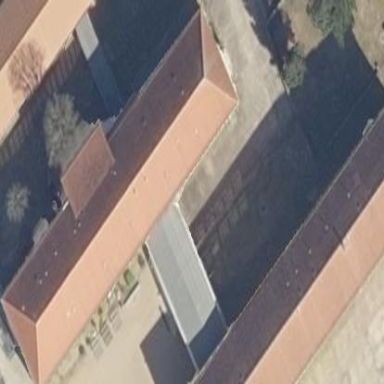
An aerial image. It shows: School building.